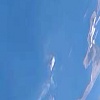
Label: water